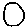
Label: circle